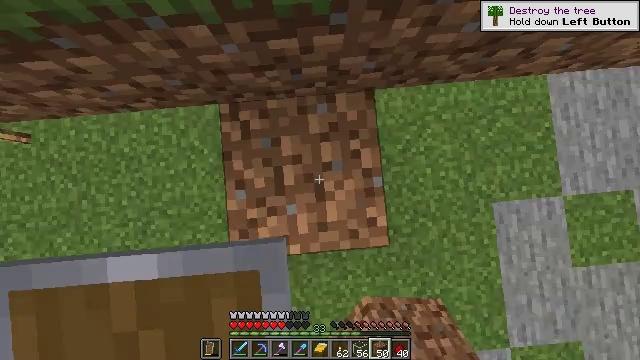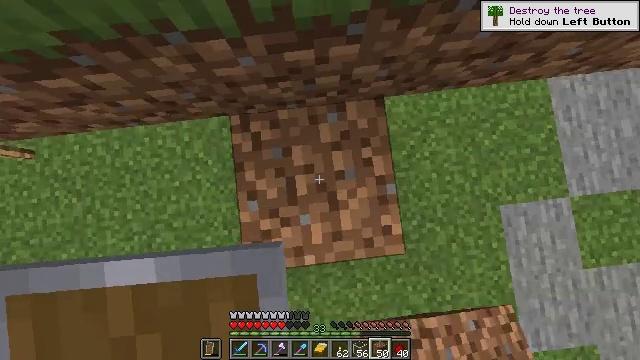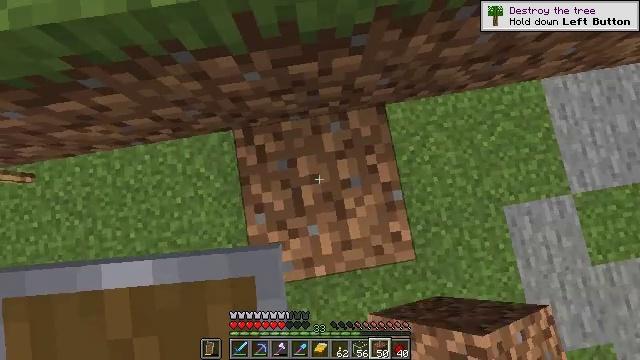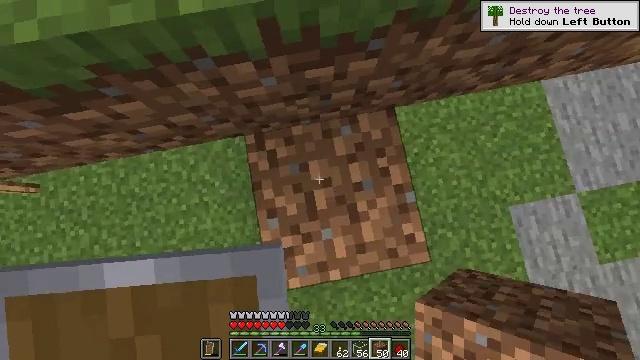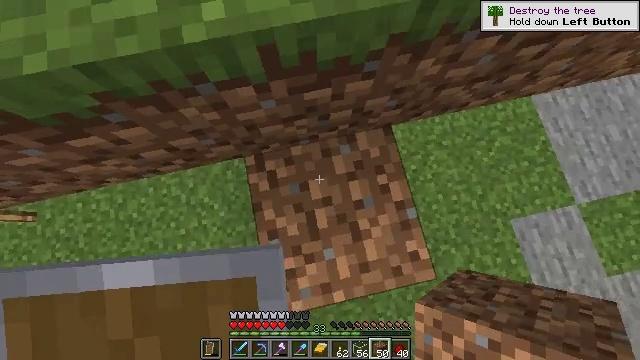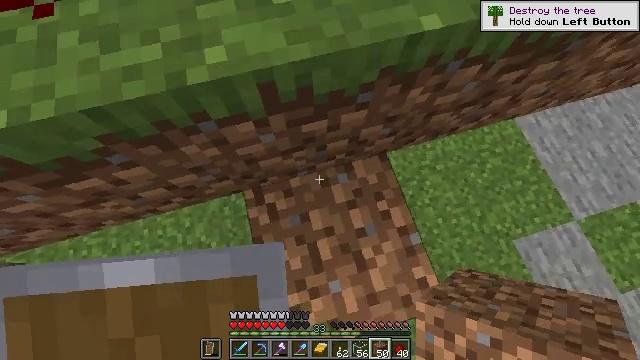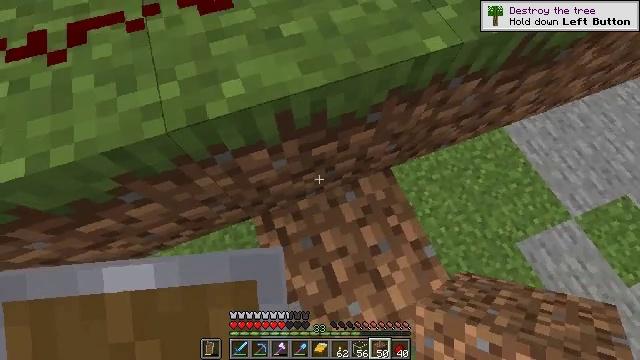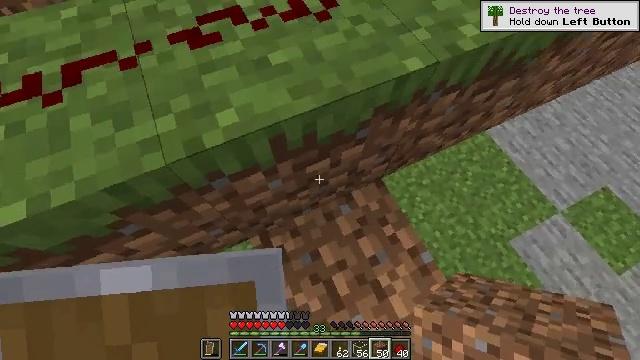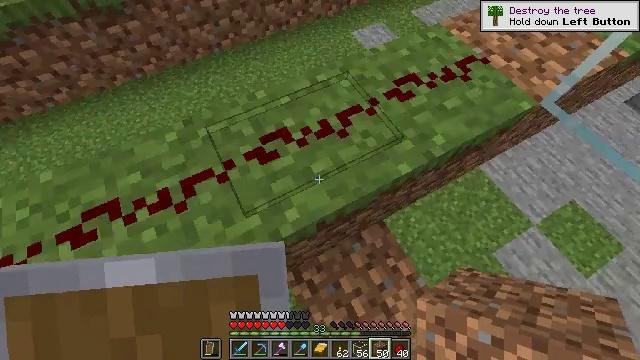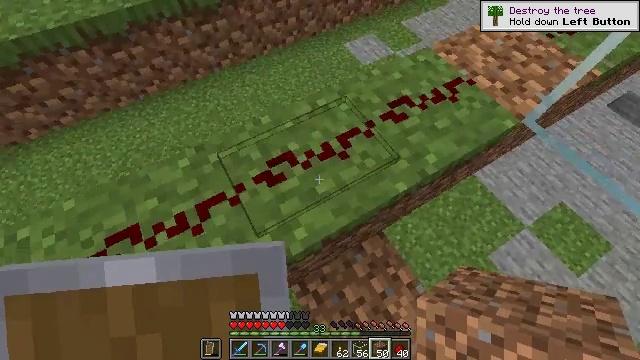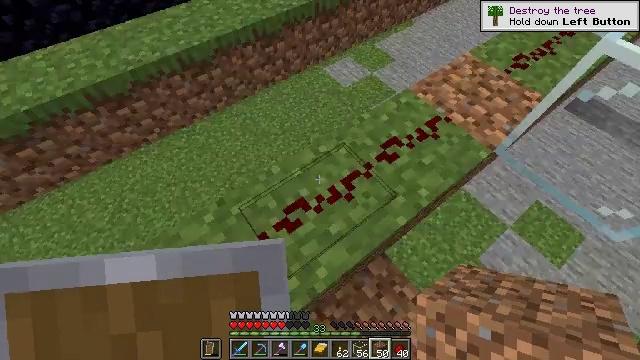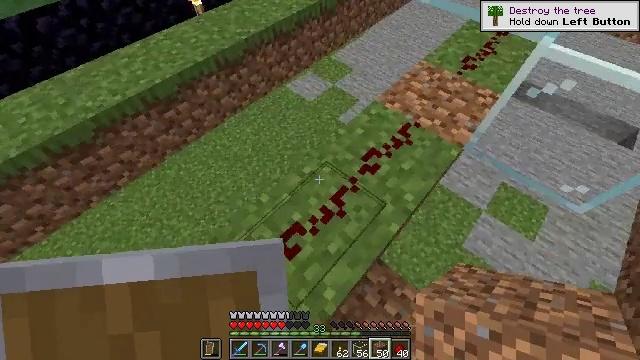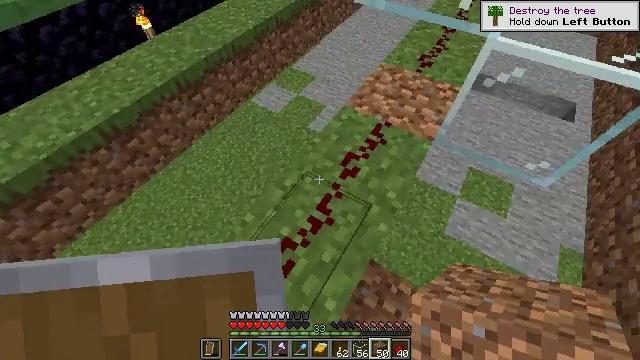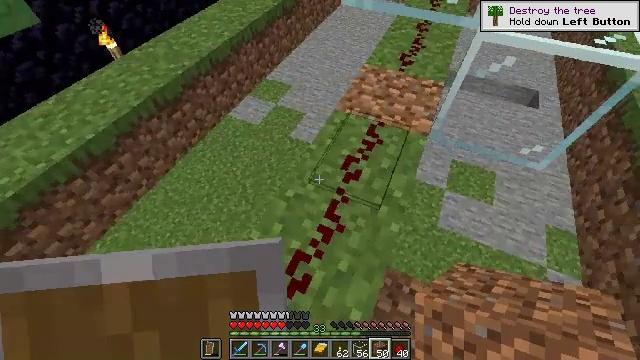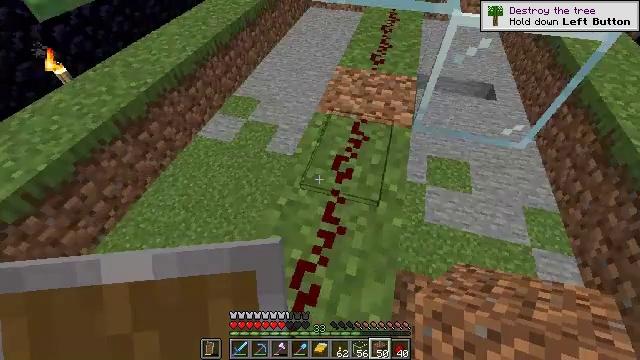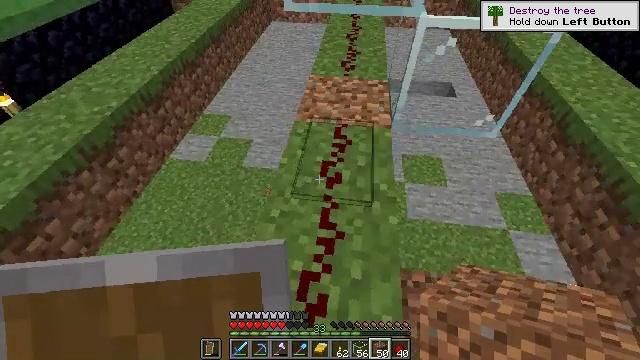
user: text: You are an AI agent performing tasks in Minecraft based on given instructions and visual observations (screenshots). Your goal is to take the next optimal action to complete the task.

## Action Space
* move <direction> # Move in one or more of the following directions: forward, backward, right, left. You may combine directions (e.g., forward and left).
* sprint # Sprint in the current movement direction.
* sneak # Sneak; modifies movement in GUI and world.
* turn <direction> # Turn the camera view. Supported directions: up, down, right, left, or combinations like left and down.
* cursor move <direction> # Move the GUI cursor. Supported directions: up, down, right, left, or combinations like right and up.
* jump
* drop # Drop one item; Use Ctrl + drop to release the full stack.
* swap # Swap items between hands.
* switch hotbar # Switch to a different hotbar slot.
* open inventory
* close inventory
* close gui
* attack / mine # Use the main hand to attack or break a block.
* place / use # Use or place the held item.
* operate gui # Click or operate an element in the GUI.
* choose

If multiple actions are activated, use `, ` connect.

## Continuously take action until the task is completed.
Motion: motion action
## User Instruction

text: Harvest grass block to clear the area.
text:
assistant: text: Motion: move left, turn right and up
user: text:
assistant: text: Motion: turn right and up
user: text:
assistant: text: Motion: turn right and up
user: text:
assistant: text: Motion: turn right and up
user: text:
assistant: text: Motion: turn right and up
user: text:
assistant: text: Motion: move left, turn right and up
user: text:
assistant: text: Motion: move forward and move left, turn right and up, jump
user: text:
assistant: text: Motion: move forward and move left, turn right and up, jump
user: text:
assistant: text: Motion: move forward and move left, turn right and up, jump
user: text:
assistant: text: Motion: move forward and move left, turn right and up, jump
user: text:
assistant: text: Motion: move forward and move left, turn right and up, jump
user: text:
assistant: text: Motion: move forward and move left, turn right and up
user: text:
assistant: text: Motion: move left, turn right and up
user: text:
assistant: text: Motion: turn right and up
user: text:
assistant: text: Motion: turn right and up
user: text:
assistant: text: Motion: turn right and up
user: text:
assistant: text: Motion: turn right and up
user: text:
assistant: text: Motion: turn right and up
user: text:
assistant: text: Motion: turn right and up
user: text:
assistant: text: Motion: no_op
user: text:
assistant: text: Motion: no_op
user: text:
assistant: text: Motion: move forward and move left, turn left and down
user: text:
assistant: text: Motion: move forward and move left, turn left and down
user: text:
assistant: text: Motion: move forward and move left, turn down
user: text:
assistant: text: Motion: move forward, turn right and down
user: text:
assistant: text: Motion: move forward, turn down
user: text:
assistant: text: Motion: move forward, turn down
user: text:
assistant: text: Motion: move forward
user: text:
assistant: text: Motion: turn right and down
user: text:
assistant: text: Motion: no_op